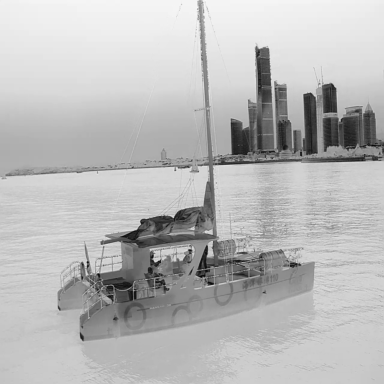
There are four objects shown in the infrared image, including two sailboats, a container_ship, and a bulk_carrier.